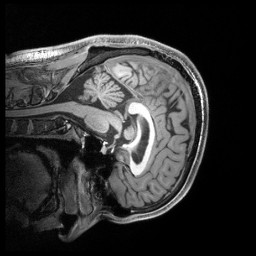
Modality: T1w
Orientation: sagittal
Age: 30
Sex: male
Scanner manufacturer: siemens
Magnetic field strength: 3 T
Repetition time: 2.4 s
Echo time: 0.00219 s